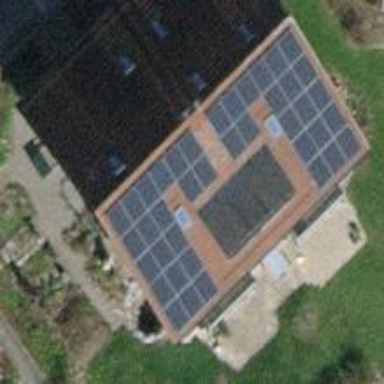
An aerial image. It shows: Solar power generator with photovoltaic panels.